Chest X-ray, AP view. Patient: 31 years old, sex M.
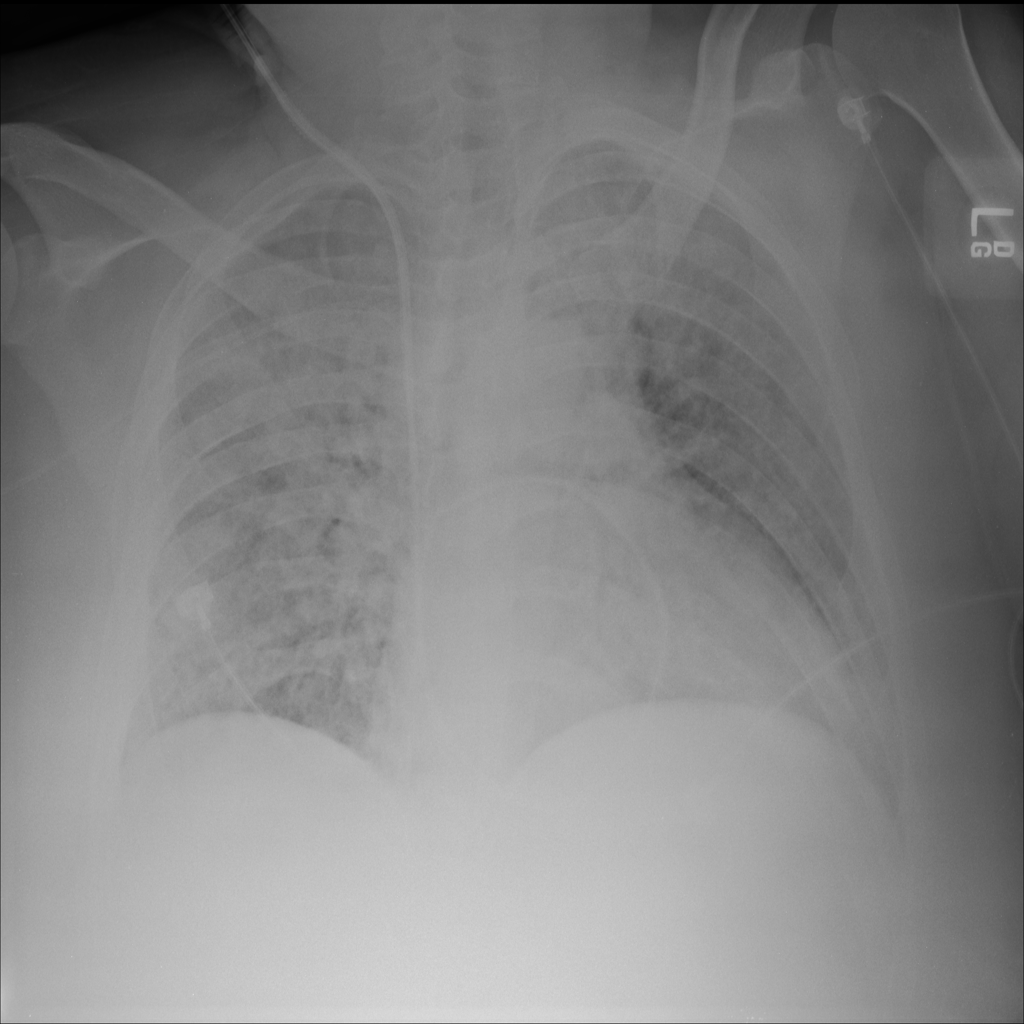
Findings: Infiltration